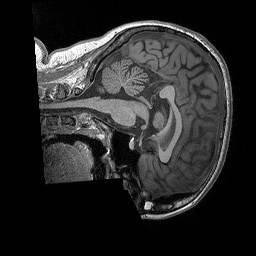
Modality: T1w
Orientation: sagittal
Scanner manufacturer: siemens
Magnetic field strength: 3 T
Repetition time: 2.3 s
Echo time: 0.00298 s